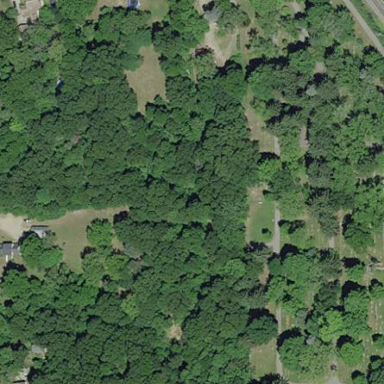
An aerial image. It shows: Cemetery.